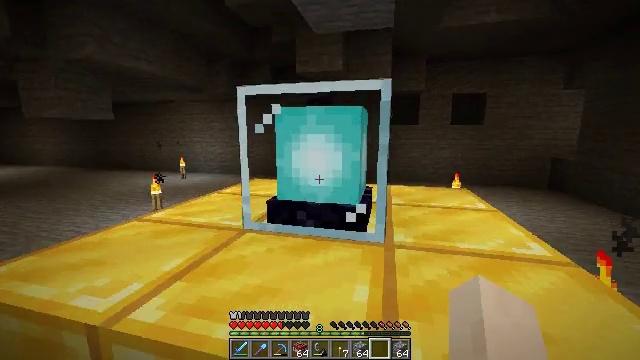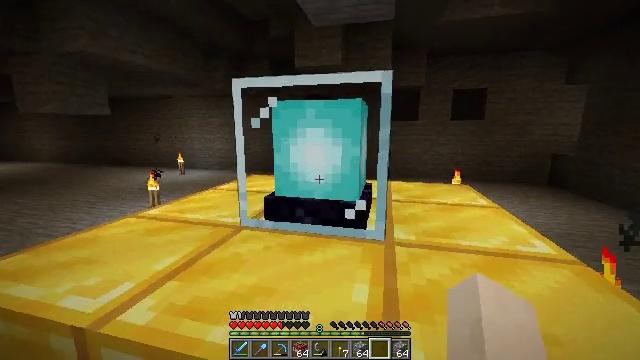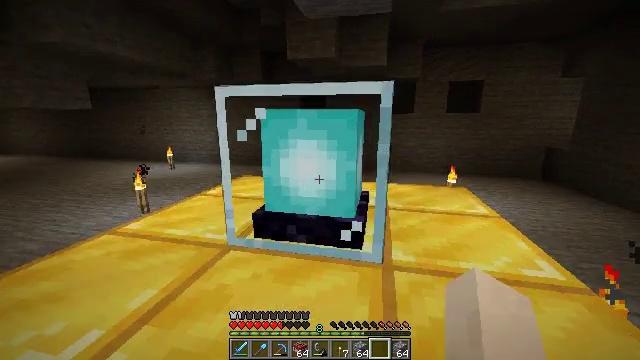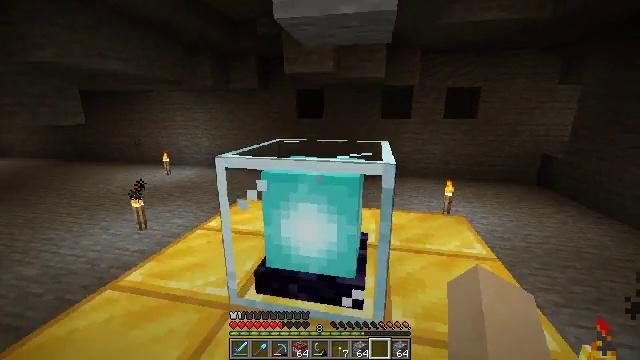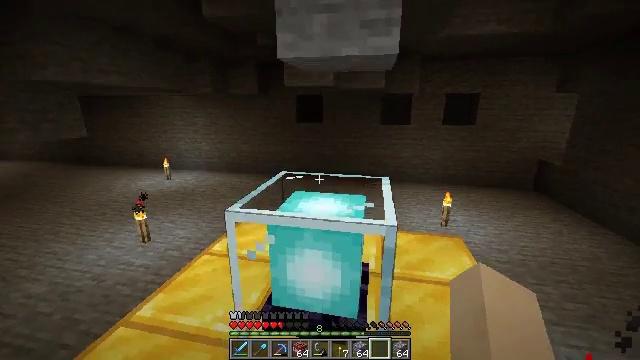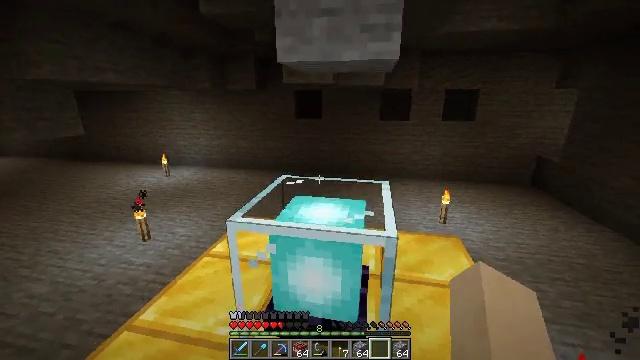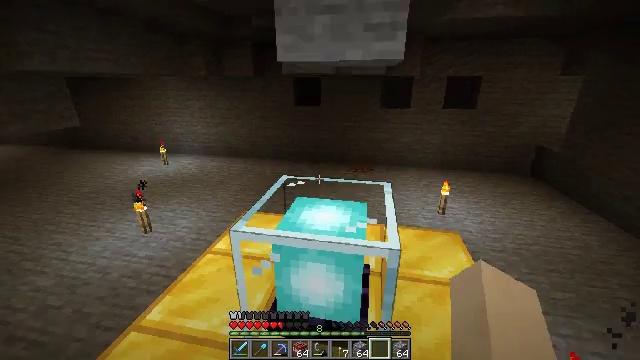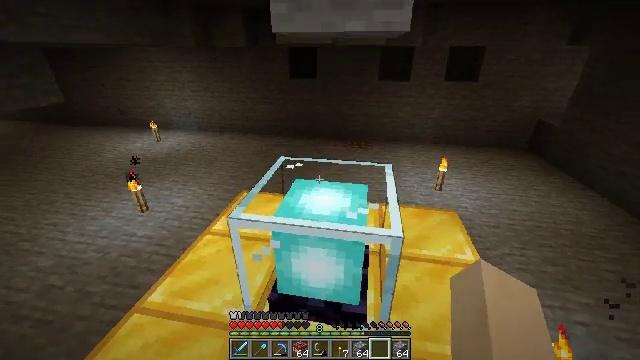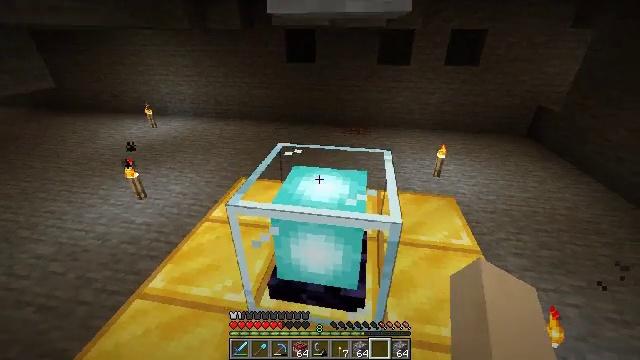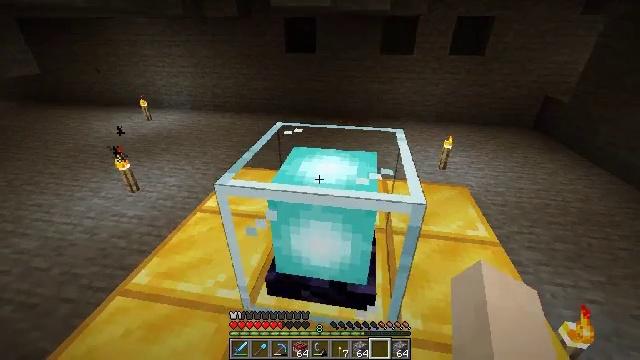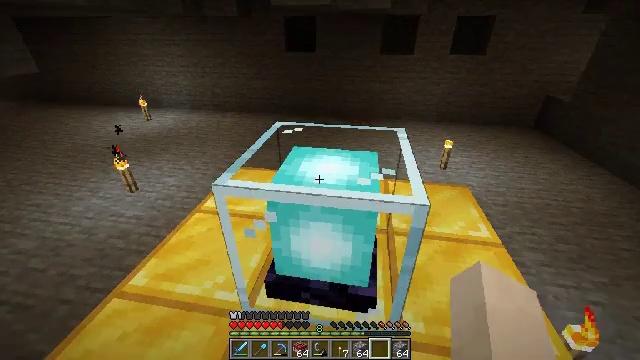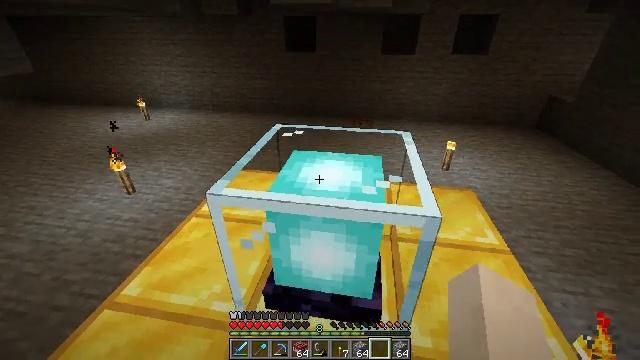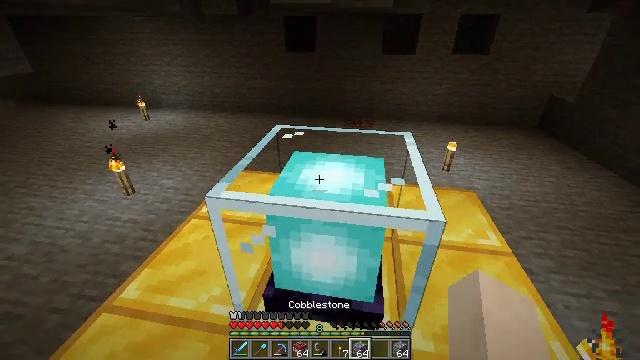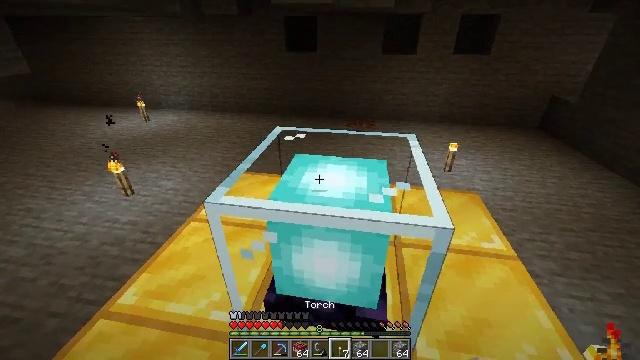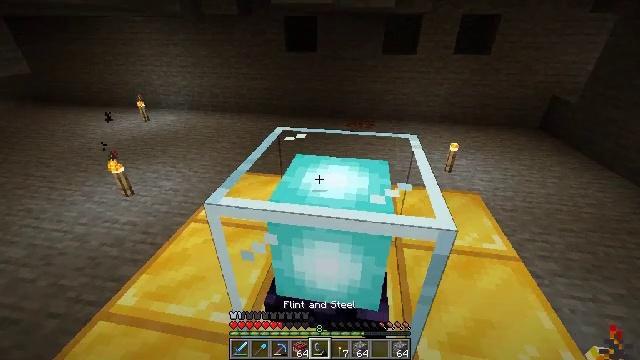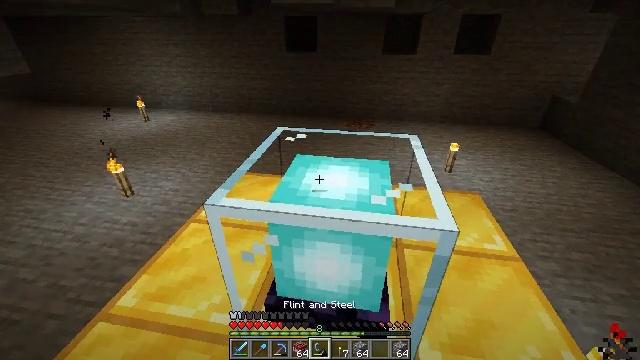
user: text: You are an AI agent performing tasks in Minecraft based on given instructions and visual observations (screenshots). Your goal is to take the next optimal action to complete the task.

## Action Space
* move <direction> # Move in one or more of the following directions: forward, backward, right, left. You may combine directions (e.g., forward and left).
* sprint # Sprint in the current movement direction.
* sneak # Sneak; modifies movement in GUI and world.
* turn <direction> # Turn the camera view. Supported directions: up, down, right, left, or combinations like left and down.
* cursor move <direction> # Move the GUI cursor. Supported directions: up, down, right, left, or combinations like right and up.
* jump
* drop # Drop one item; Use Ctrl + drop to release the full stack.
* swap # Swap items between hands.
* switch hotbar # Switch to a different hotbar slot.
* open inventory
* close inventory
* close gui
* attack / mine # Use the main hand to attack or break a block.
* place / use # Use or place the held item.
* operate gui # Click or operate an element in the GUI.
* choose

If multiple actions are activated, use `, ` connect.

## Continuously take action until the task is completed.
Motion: motion action
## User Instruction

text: Reclaim the beacon for reuse.
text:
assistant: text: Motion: move forward
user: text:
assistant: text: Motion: move forward, turn right and down, jump
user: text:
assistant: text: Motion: move forward, turn down, jump
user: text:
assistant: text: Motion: move forward, turn down, jump
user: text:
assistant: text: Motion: move forward, turn down, jump
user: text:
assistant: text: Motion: move forward, turn down
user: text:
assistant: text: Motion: move forward, turn down
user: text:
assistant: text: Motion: move forward, turn down
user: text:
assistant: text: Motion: no_op
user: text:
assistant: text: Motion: no_op
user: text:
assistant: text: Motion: no_op
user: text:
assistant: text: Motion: no_op
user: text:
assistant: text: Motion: no_op
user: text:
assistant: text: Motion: no_op
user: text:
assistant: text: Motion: no_op
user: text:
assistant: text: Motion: no_op
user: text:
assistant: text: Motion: no_op
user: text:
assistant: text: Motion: no_op
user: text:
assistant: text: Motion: no_op
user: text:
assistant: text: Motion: no_op
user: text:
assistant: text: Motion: no_op
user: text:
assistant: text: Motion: no_op
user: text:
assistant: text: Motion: no_op
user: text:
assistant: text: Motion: no_op
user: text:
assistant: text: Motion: no_op
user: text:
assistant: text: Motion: no_op
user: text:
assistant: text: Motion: no_op
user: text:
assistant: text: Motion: no_op
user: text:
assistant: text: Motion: turn down
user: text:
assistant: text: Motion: turn right and down